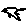
Label: bird